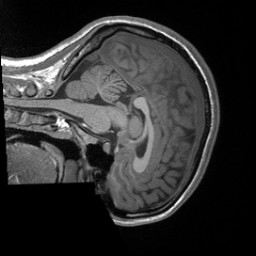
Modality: T1w
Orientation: sagittal